Question: I pull some text from a website and save it in an NSString, and display it back to the user, but I want it in one clear line, one word after another word, with absolutely zero line-breaks or unnecessary whitespace or tabs.
Take the following image:

Body has all this spacing in it that I don't want. I do want spaces between words (so I want "This is a sentence", NOT "Thisisasentence") but all that spacing is really making the output ugly. How do I get rid of it?
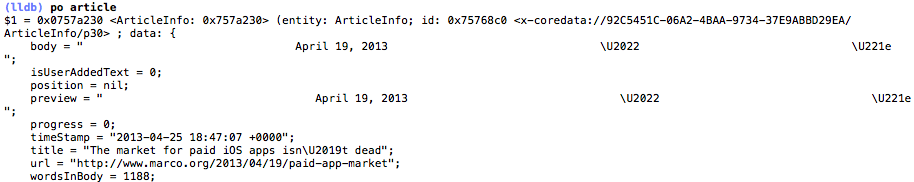
Answer: Regular expressions help a lot here:
'''
NSString *tooManySpaces = @" Too many spaces
and on several
lines, at that";
NSString *cleaned = [tooManySpaces stringByReplacingOccurrencesOfString: @"\s+"
withString: @" "
options: NSRegularExpressionSearch
range: NSMakeRange(0, tooManySpaces.length)];
'''
The '\s' pattern covers whitespace, i.e. space, tab and newline. If that is too much, you can specify those that you need , like this: '[ ]+' to cover space and tab characters.
In order to remove any excess whitespace at the beginning and the end, you also need to trim the string (either before or after applying the regex substitution):
'''
cleaned = [cleaned stringByTrimmingCharactersInSet:[NSCharacterSet whitespaceAndNewlineCharacterSet]];
'''